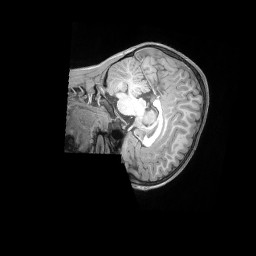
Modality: T1w
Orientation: sagittal
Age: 6
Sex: male
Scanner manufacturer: siemens
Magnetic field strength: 3 T
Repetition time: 2.53 s
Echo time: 0.00164 s